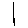
Label: line